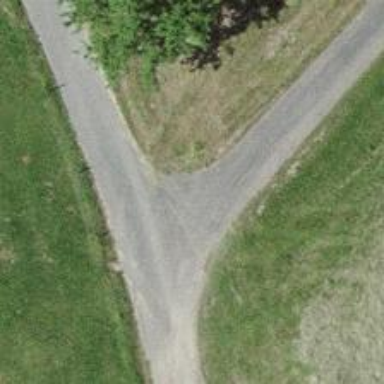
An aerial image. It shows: Well-maintained track road of grade 1.